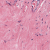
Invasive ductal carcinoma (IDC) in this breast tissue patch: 0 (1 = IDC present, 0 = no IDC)